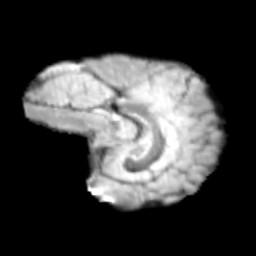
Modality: T2w
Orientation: sagittal
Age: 10
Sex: female
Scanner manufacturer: siemens
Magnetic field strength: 3 T
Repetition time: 3.8 s
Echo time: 0.07 s